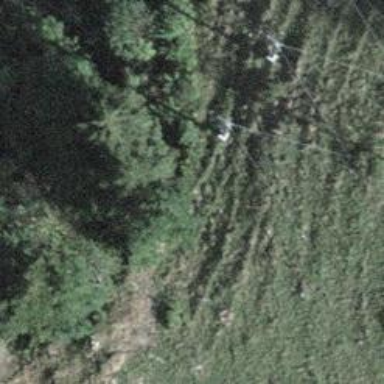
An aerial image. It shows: Utility pole as the man-made structure.